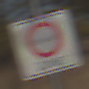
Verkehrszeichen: BeginnUmweltzone
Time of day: MorningAfternoon
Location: Outdoor (Nature)
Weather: PartlyCloudy
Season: NotSpecified
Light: Natural